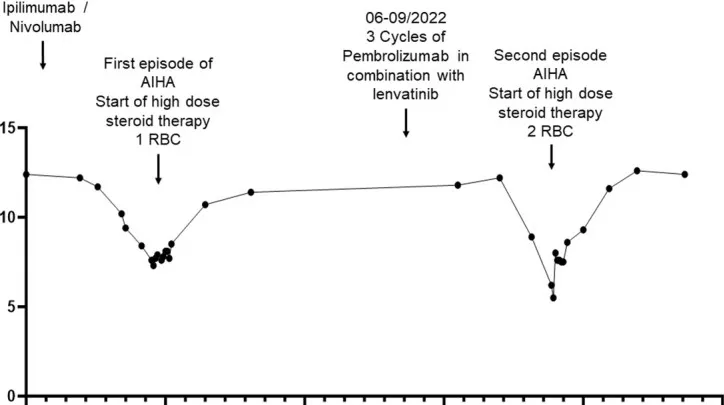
Overview of hemoglobin in g/dL of patient 1 before, during and after the inpatient stays for autoimmune hemolytic anemia (AIHA) (in February/March and September 2022) over a total period of one year. RBC, red blood cell concentrate.
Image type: pathology (immunostaining)